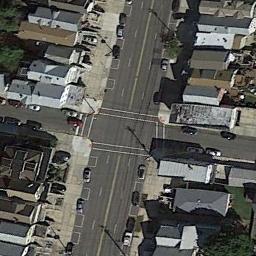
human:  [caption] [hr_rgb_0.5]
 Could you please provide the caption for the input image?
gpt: There are few cars at the crossroads .

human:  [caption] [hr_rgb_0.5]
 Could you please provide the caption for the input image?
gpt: An intersection with sparse traffic is between lots of neatly arranged houses .

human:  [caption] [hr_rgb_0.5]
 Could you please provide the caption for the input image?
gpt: There are several moving vehicles on the road at the intersection, With many buildings and some trees around the intersection .

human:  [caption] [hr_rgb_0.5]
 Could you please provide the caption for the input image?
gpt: There are many buildings of different shapes and sizes beside the intersection .

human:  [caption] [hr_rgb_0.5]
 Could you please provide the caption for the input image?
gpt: There are many buildings around the intersection .